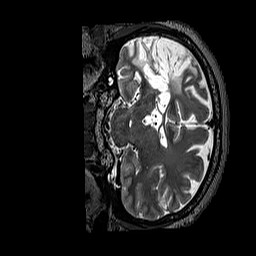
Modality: T2w
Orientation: coronal
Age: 36
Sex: female
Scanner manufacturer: siemens
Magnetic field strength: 3 T
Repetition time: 3.2 s
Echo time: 0.567 s